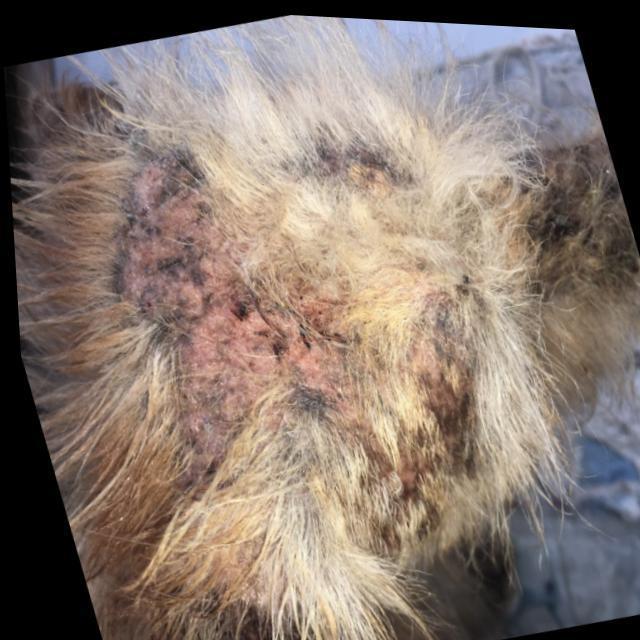
Canine demodicosis (Demodex mange) — caused by Demodex canis mites. Presents with alopecia, follicular papules, pustules, and comedones. Often localized on face and forelimbs.